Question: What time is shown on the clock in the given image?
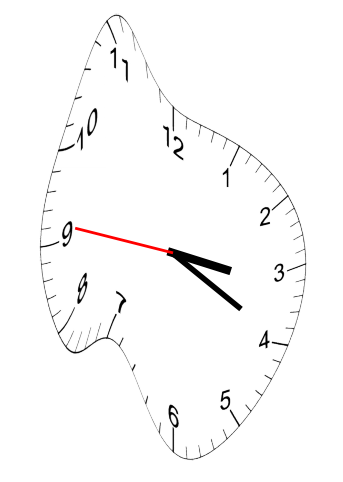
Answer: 03:19:46